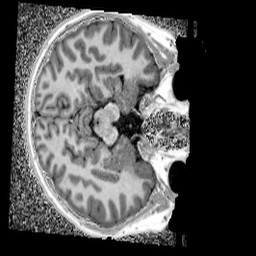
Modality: UNIT1_denoised
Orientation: axial
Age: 11
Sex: male
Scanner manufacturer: siemens
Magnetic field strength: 3 T
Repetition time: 4 s
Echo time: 0.00299 s